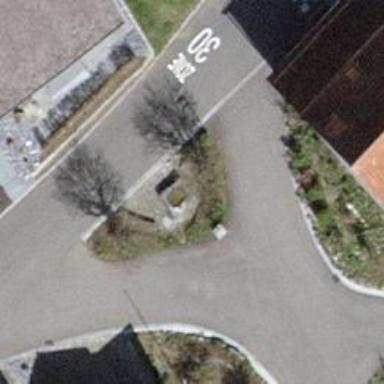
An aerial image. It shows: Brown bench.